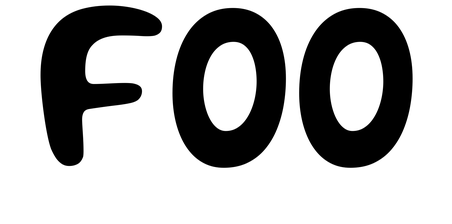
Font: Gluten_Medium